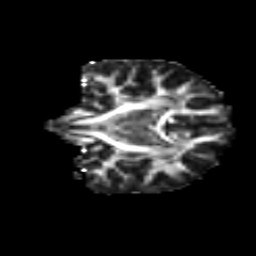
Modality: FA
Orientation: coronal
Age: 12
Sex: female
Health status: ill
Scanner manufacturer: ge
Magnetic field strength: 3 T
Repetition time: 6.752 s
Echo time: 0.079 s